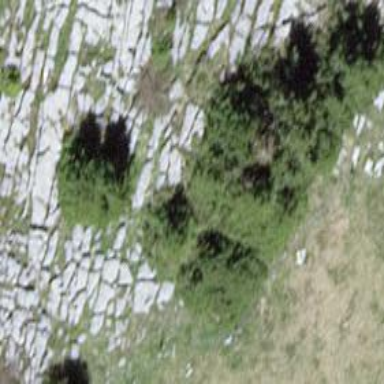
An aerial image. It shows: Needle-leaved tree in natural setting.